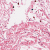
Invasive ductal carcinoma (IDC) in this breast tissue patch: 0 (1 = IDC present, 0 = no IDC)